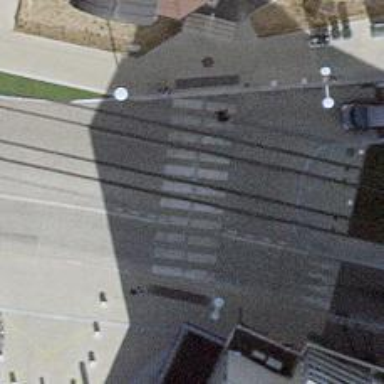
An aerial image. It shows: Tram crossing on the railway.